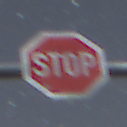
Verkehrszeichen: Stop
Umgebung: Outdoor, Nature
Tageszeit: Night
Wetter: Clear
Licht: Natural
Jahreszeit: NotSpecified
Kontrast: HighContrast